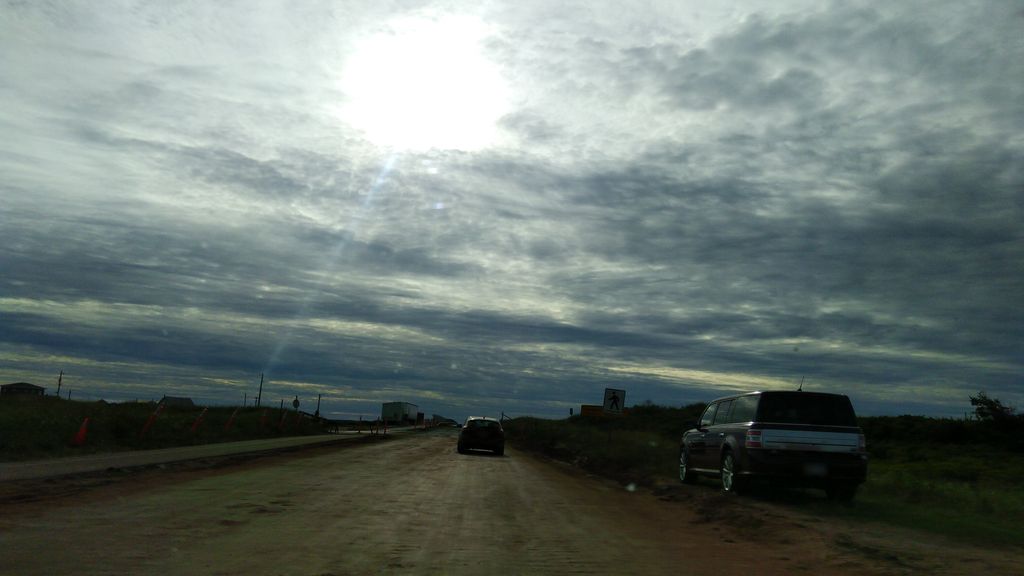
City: charlottetown